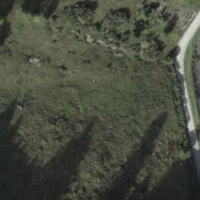
EUNIS habitat code: 26
Species observed at this site:
Euphorbia cyparissias